Question: I need to create splash screen for my mobile application and I want to use an image like the one I have attached with this question but with different color for splash screen.I guess this is a gradient but really don't know any idea how to create this type of gradient image with different color.Please help me providing any link or tutorial.

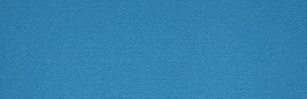
Answer: Please take a look at
> <URL>
for some gradient tutorials.
If you want the same image, with a different color, then just try changing the hue of your image like this
> <URL>